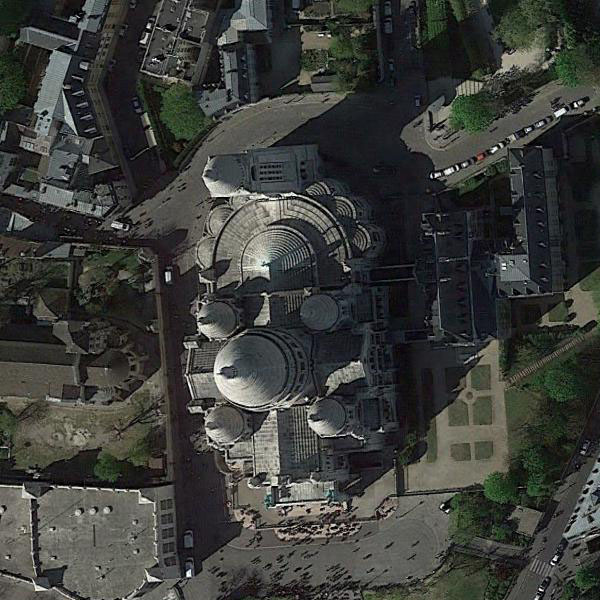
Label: Church